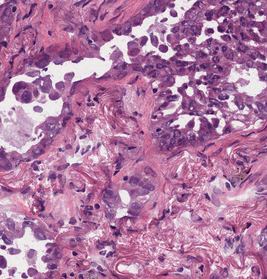
Tumor epithelial tissue: yes
Tumor-associated stroma tissue: yes
Normal tissue: no